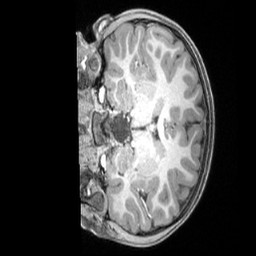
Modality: T1w
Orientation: coronal
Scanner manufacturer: siemens
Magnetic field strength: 3 T
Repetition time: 2.4 s
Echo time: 0.00224 s